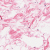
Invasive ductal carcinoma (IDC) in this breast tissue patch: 0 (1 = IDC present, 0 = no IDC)